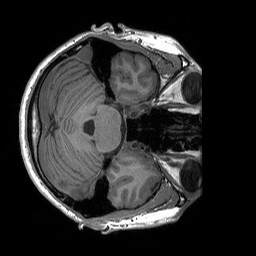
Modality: T1w
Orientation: axial
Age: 25
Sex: male
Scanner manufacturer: siemens
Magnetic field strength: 3 T
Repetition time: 1.9 s
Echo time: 0.00227 s